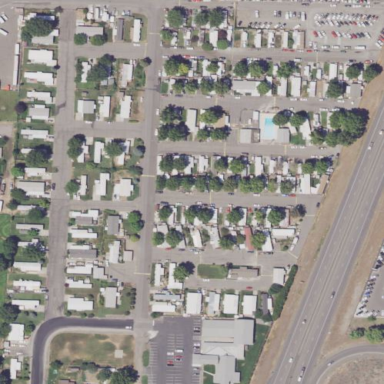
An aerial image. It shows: Residential area with mobile homes.